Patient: sex F, age 63
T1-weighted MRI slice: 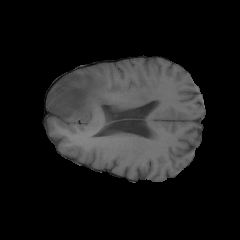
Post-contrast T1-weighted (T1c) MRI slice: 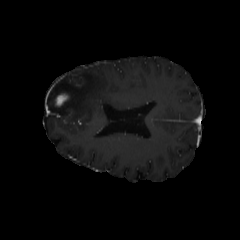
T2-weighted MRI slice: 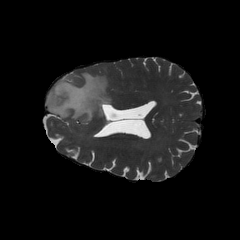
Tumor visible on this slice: yes
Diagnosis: Glioblastoma, IDH-wildtype
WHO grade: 4